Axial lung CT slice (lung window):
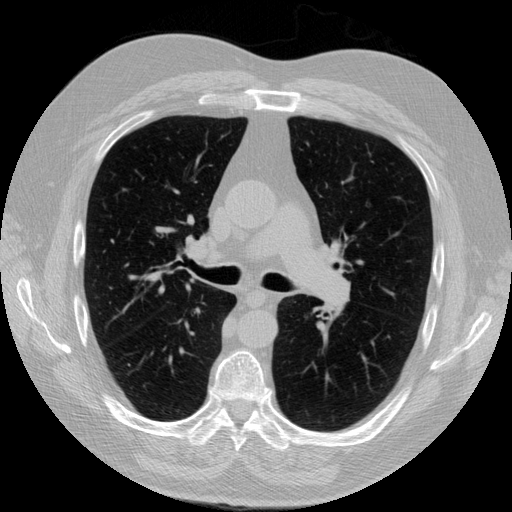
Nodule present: no